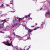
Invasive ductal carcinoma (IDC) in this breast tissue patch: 0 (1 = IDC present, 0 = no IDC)